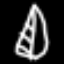
Label: leaf